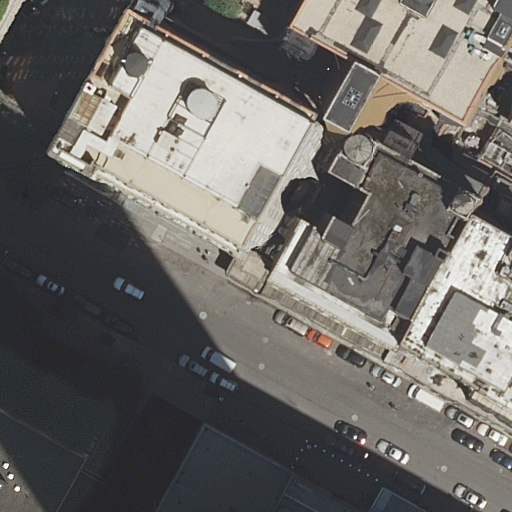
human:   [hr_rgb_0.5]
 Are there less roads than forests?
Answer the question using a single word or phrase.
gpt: no

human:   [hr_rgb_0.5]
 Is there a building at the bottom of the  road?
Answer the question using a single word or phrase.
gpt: yes

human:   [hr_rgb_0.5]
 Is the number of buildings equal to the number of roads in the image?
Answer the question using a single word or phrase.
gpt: no

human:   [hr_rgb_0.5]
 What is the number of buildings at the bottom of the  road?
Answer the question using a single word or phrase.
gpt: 2

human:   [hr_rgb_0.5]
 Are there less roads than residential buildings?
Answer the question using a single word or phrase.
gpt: yes

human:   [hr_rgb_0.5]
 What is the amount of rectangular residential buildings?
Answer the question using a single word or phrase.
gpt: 3

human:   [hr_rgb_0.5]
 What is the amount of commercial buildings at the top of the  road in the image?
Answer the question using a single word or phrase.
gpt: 0

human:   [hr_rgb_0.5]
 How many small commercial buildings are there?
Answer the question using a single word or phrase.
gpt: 0

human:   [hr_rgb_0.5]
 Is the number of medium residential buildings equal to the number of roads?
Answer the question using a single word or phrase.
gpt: no

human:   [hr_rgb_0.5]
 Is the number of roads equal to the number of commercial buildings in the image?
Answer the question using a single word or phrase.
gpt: no

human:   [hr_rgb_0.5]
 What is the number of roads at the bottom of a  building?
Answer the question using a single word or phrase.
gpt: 1

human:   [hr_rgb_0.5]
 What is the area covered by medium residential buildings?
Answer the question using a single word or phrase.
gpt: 408m2

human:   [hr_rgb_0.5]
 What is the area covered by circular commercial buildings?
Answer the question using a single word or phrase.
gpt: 0m2

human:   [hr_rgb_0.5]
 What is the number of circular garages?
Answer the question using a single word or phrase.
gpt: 0

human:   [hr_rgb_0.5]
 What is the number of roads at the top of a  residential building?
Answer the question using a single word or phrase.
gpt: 1

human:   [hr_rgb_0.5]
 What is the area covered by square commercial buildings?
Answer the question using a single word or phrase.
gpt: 0m2

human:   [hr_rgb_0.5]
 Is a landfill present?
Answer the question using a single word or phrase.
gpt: no

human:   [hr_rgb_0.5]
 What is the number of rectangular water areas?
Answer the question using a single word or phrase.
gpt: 0

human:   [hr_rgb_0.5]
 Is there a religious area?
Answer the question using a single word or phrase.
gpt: no

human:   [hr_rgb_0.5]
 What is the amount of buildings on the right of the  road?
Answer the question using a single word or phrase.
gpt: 5

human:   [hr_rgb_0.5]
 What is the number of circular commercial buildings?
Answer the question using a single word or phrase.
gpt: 0

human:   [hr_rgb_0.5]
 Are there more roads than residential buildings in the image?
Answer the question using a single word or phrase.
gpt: no

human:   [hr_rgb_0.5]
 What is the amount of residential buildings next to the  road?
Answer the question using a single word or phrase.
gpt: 7

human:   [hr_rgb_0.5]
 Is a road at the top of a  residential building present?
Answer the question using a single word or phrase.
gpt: yes

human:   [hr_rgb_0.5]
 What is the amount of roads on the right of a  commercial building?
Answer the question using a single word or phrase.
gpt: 0

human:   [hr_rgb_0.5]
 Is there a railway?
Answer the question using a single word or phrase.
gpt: no

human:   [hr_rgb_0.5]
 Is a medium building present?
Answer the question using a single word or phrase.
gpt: yes

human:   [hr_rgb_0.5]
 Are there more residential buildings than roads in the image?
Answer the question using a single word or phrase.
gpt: yes

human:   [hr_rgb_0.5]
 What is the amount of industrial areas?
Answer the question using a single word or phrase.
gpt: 0

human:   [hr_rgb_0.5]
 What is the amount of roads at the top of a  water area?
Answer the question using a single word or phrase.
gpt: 0

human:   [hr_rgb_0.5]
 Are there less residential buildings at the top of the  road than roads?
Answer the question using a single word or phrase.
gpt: no

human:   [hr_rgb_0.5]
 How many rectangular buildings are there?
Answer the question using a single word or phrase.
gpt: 5

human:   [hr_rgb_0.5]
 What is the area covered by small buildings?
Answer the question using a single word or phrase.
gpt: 39m2

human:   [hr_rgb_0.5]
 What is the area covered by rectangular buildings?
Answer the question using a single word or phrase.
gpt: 1289m2

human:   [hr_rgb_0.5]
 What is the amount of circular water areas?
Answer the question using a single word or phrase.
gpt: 0

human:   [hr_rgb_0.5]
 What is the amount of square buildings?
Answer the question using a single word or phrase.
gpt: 0